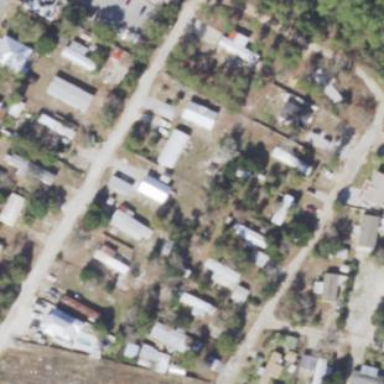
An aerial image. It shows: Residential area known as trailer park.